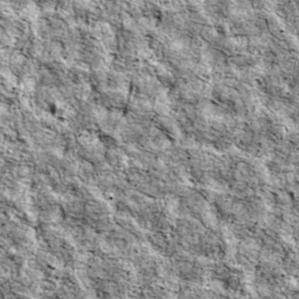
Label: non_frost